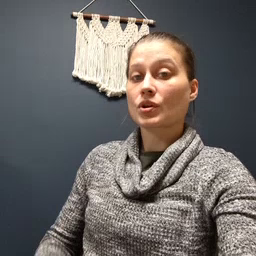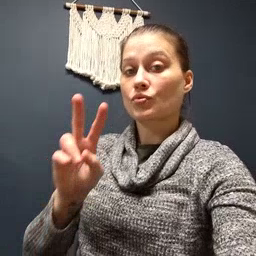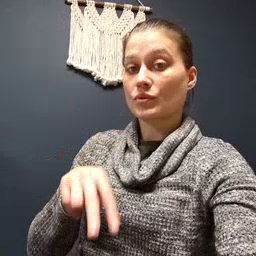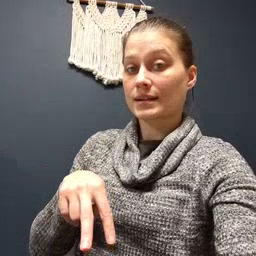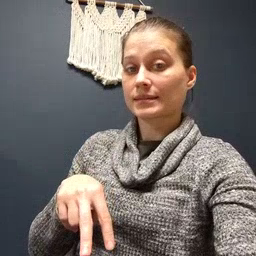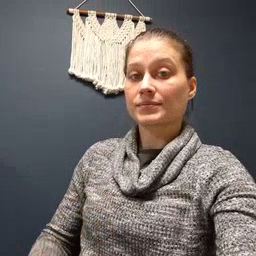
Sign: read